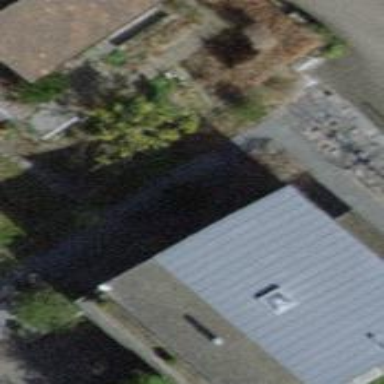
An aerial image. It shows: Detached building.